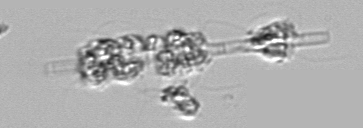
Label: Leptocylindrus_mediterraneus